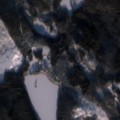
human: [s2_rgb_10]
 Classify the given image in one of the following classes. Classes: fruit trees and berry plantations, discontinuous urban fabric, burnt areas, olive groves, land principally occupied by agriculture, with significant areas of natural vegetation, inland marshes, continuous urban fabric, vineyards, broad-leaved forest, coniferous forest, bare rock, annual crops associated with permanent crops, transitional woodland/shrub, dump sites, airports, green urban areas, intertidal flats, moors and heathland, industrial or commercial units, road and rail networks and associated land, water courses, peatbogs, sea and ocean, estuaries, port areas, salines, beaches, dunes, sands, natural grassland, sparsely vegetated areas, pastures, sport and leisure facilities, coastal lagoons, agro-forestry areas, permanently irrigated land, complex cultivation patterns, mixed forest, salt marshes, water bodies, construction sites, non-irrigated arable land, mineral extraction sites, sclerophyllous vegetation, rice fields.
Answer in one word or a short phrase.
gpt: coniferous forest, transitional woodland/shrub